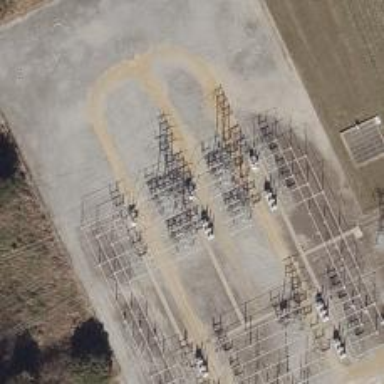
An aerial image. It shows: Switch used for power control.